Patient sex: M
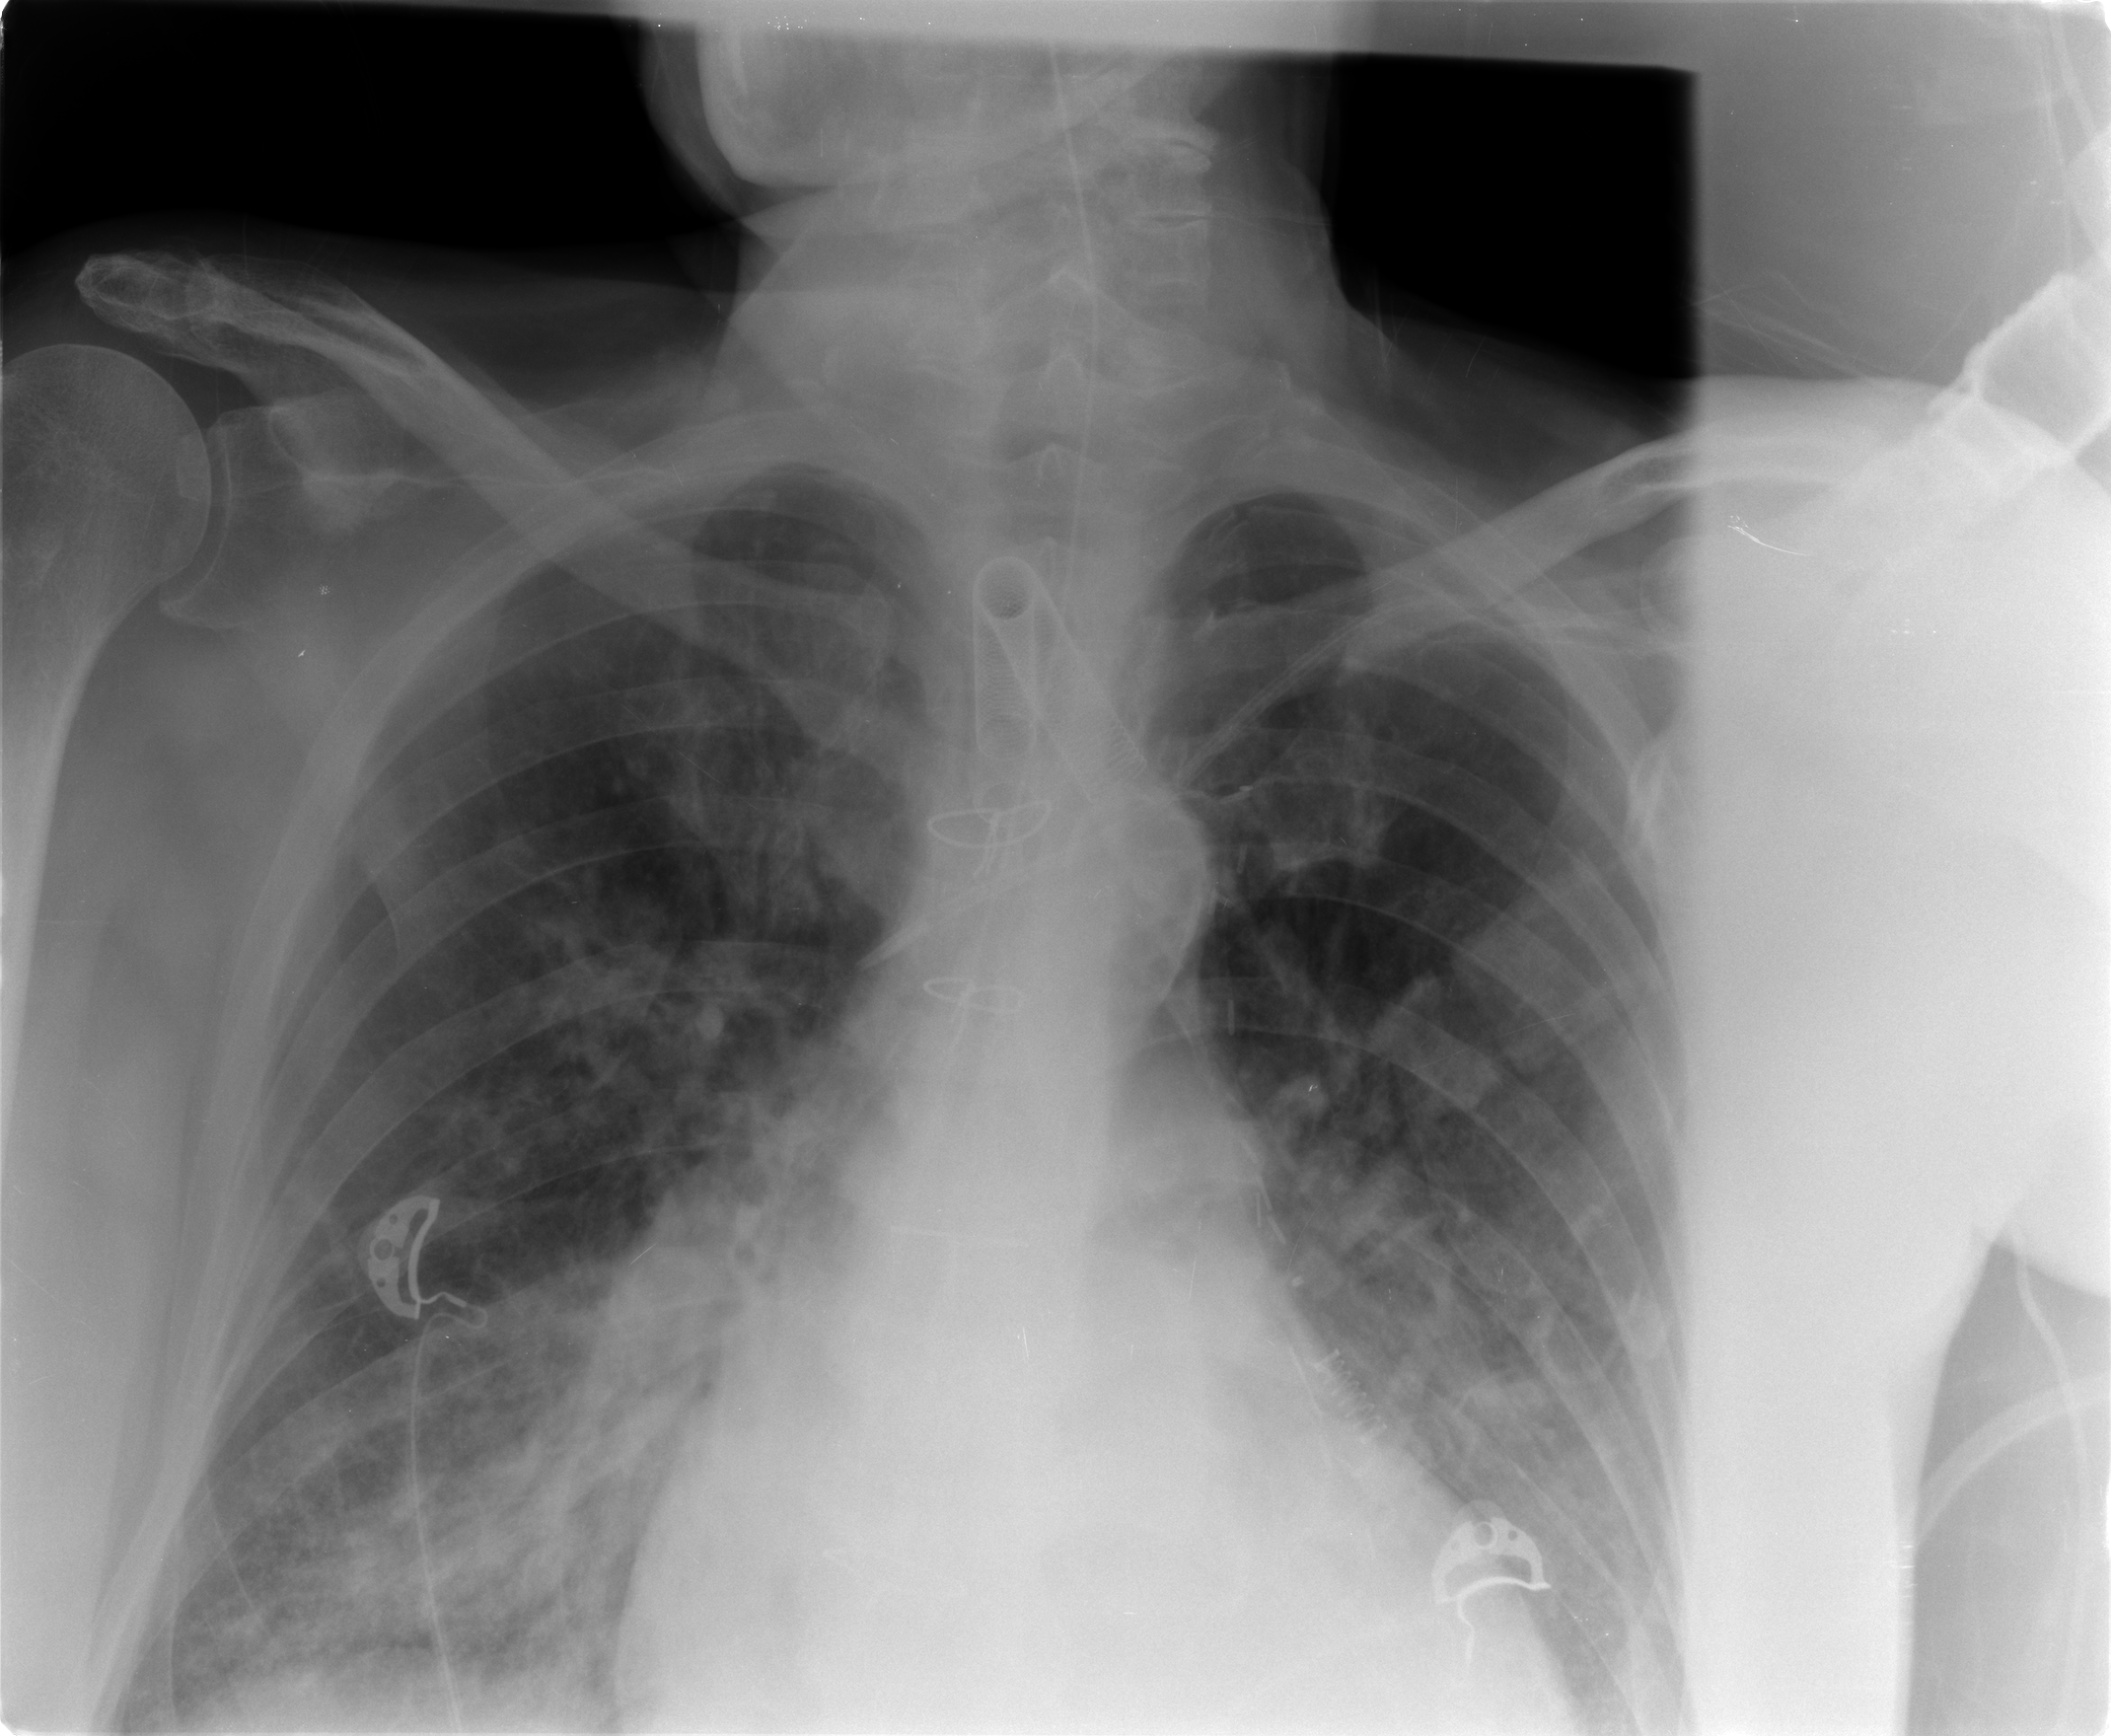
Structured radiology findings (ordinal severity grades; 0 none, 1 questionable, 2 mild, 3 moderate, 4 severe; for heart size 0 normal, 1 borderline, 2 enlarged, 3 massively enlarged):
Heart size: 2
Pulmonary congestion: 2
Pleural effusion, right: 1
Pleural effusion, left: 0
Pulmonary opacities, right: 2
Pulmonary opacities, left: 2
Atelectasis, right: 2
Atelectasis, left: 2